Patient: sex M, age 47
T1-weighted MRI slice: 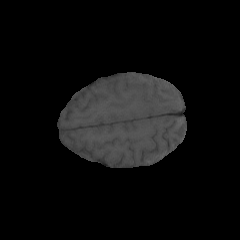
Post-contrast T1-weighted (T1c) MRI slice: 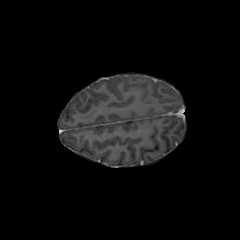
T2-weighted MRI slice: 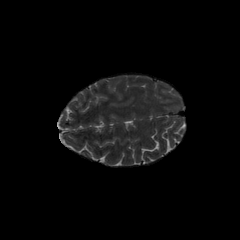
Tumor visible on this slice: no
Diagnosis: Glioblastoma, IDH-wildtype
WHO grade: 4